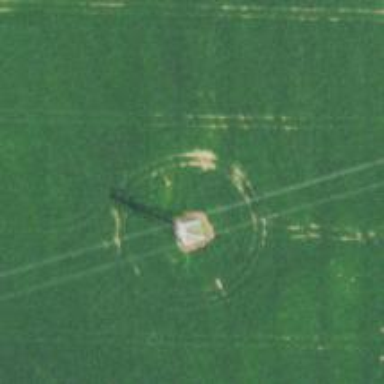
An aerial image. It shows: Lattice structure tower used for power transmission.